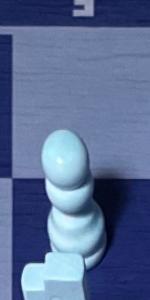
Label: Pawn_White